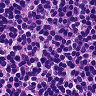
Metastatic tissue present: no